Interaction volume radius: 5 \u00c5
Interaction volume height: 15 \u00c5
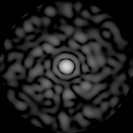
Disorder parameter: 0.8357